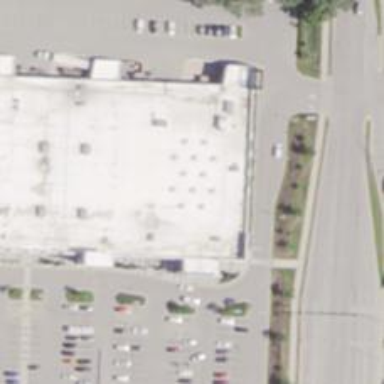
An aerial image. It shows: Supermarket.